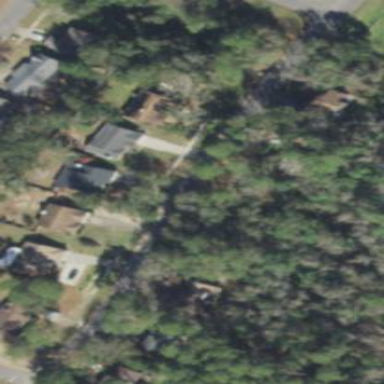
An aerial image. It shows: Residential area composed of single-family homes.